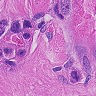
Metastatic tissue present: yes